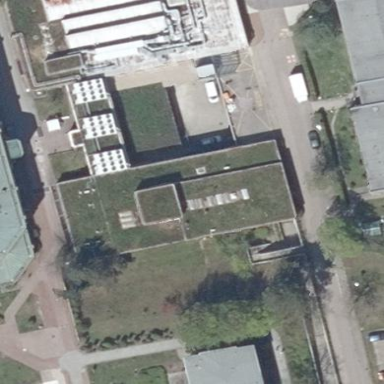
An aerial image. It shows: Hospital building.